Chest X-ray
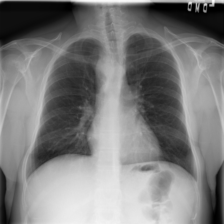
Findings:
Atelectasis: negative
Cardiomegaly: negative
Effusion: negative
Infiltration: negative
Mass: negative
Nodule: negative
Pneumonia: negative
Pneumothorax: negative
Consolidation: negative
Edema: negative
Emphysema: negative
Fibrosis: negative
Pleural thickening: negative
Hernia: negative